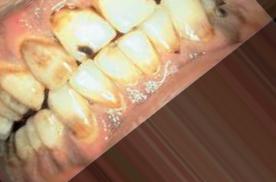
Condition: Tooth Discoloration